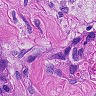
Metastatic tissue present: yes